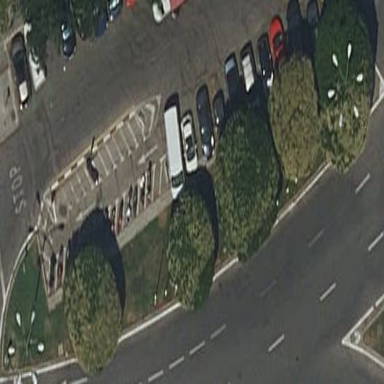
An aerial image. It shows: Grassy area with kerb barrier.